Interaction volume radius: 5 \u00c5
Interaction volume height: 10 \u00c5
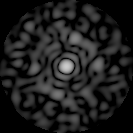
Disorder parameter: 0.8151